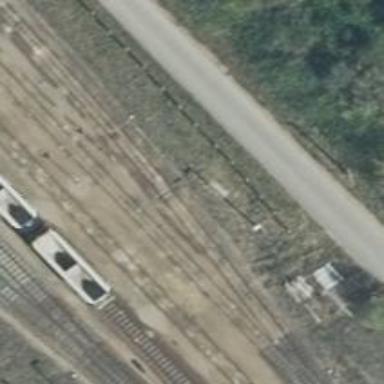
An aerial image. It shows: Rail spur service.